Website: bh-photo
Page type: customer-info-address
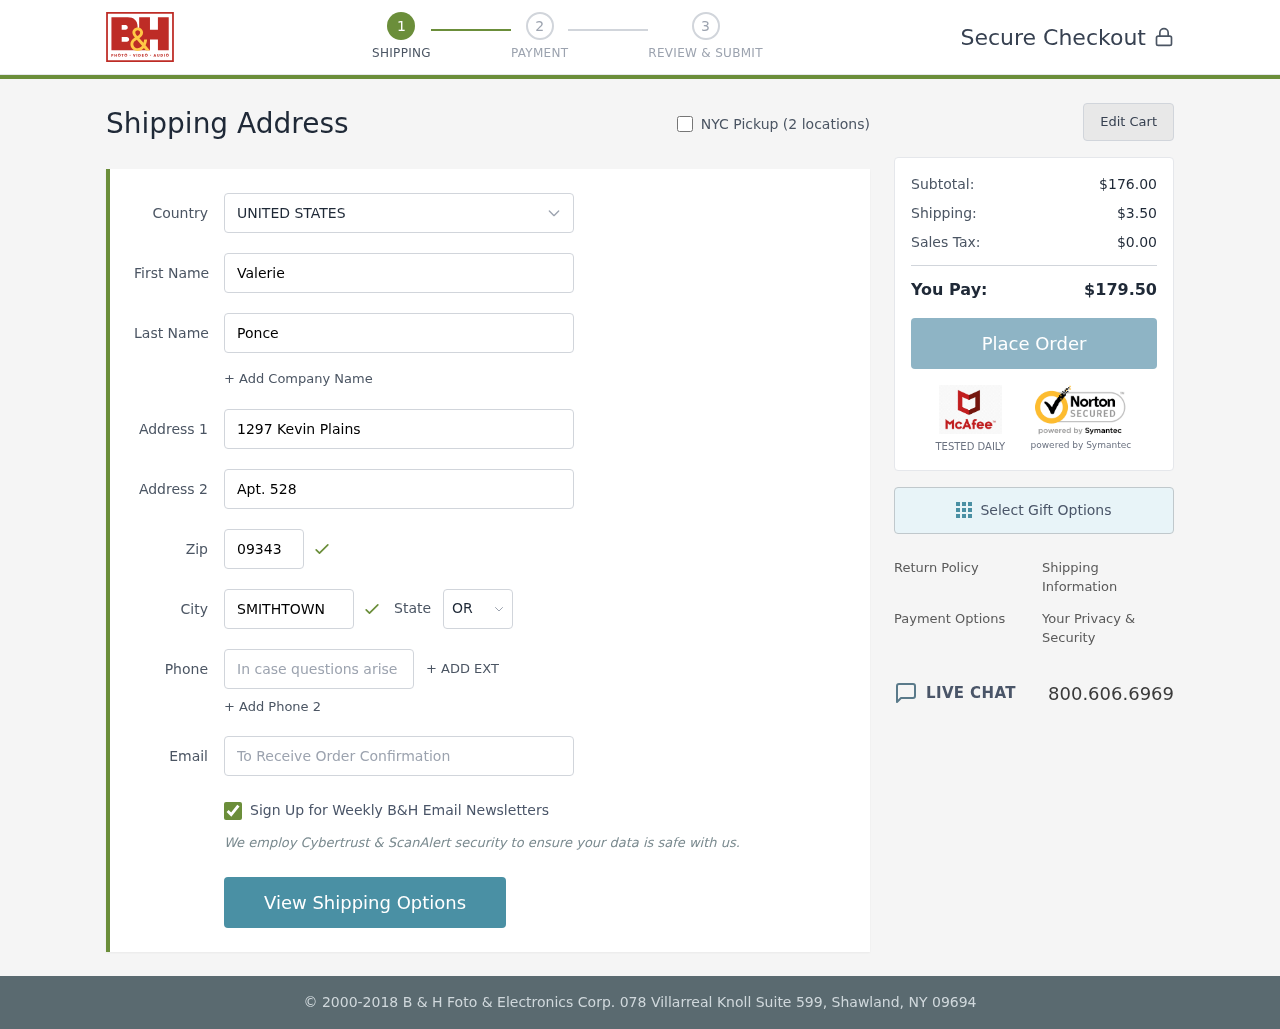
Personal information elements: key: PII_CITY
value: Smithtown
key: PII_COUNTRY
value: United States
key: PII_EMAIL
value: vponce@gmail.com
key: PII_FIRSTNAME
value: Valerie
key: PII_LASTNAME
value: Ponce
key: PII_PHONE
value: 4184928195
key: PII_POSTCODE
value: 09343
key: PII_STATE_ABBR
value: OR
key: PII_STREET
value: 1297 Kevin Plains
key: PII_STREET2
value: Apt. 528
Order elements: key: ORDER_SUBTOTAL
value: $176.00
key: ORDER_SHIPPING_COST
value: $3.50
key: ORDER_TAX
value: $0.00
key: ORDER_TOTAL
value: $179.50